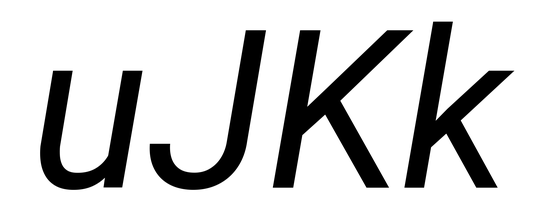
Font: Roboto-Italic_Italic